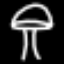
Label: mushroom